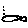
Label: fish